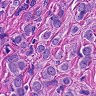
Metastatic tissue present: yes